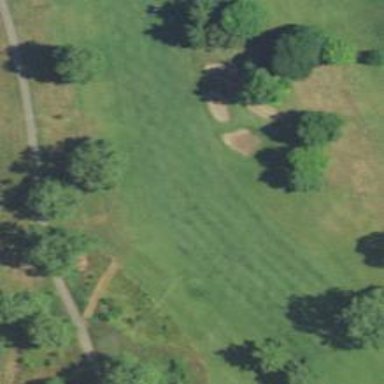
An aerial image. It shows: View of golf hole.